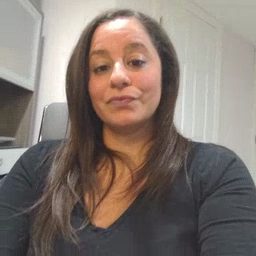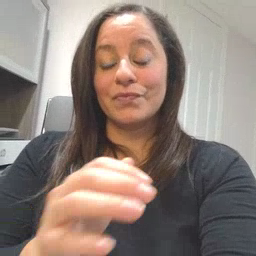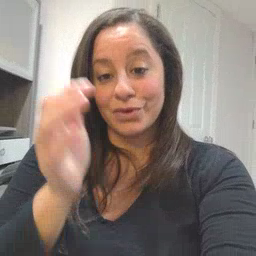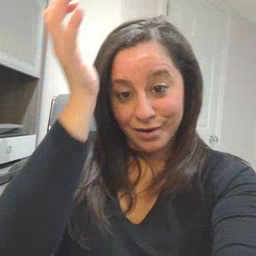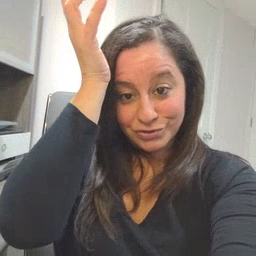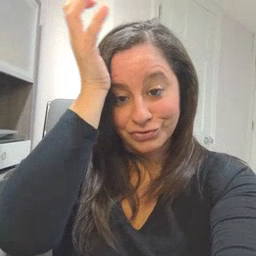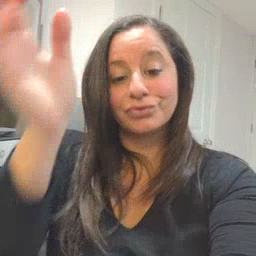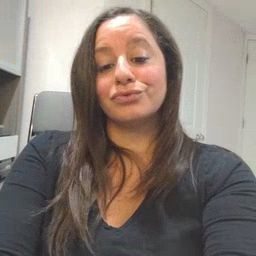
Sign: garbage